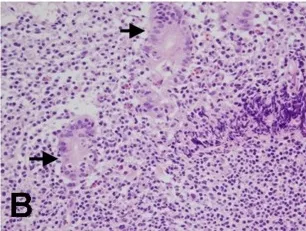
Histologic findings of biopsied specimens from the anterior aspect of the antrum in the first patient. (B) On microscopic findings at a higher magnification, diffuse lymphoplasma cell infiltration is noted in the lamina propria, and a few lymphocytes are infiltrating the epithelium. Low grade gastric MALT lymphoma is suspected, but no definite lymphoepithelial lesion is found (H&E stain, x400).
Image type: pathology (h&e)